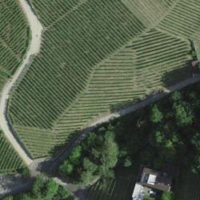
EUNIS habitat code: 40
Species observed at this site:
Cydonia oblonga